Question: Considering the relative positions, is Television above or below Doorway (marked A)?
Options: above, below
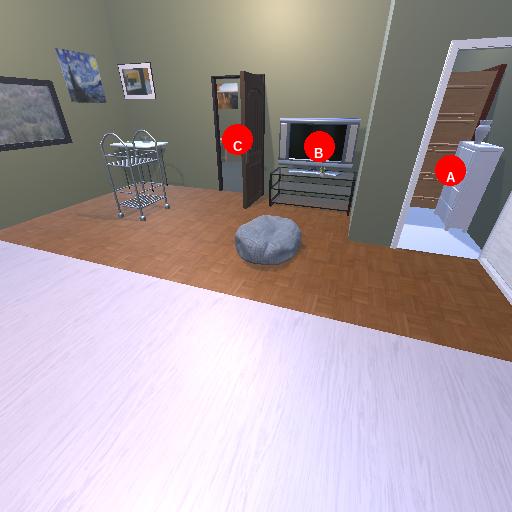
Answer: above